Question: this is the slider i'm trying to modify:
<URL>
And this is the overflow with border that I want to achieve:

The problem is that I have tried everything to make the image work with the container overflow:hidden but it's not possible, I have tried with position relative, of all the container divs and so on.
Can someone help me out? The transparent border aren't a must but the most important thing is to get the overflow hidden work with the borders.
This is the markup:
'''
<div id="home_slider">
<ul id="slides">
<li class="home_slide"><img src="images/slide1.jpg" alt=""></li>
<li class="home_slide"><img src="images/slide2.jpg" alt=""></li>
<li class="home_slide"><img src="images/slide3.jpg" alt=""></li>
<li class="home_slide"><img src="images/slide4.jpg" alt=""></li>
</ul>
</div>
'''
and CSS:
'''
#home_slider {
margin: 0 auto;
width: 880px;
height: 416px;
position: relative;
z-index: 5;
overflow: hidden;
}
#home_slider ul#slides {
list-style: none;
position: relative;
overflow: hidden;
border-radius: 20px;
}
#home_slider ul#slides li {
margin: 0;
width: 900px;
height: 416px;
}
.home_box {
margin-top: 30px;
float: right;
}
.home_box .home_image {
float: left;
border: 3px solid #6f6f6f;
-webkit-border-radius: 20px;
-moz-border-radius: 20px;
border-radius: 20px;
overflow: hidden;
margin-left: 13px;
}
'''
I got the slider from this tutorial:
<URL>
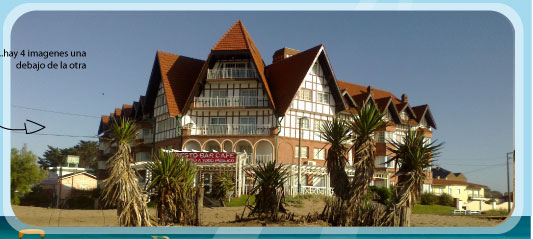
Answer: You just need to apply the 'border-radius' to the '#home_slider' div instead of '#home_slider ul#slides'. For the transparent border, you can use rgba and you will need to apply it to '#home_slider' as well:
'''
#home_slider {
margin: 0 auto;
width: 880px;
height: 416px;
position: relative;
z-index: 5;
overflow: hidden;
border-radius: 20px; /* add this */
border: 15px solid rgba(255, 255, 255, 0.5); /* add something like this for the transparent border */
}
'''
It seems Chrome cannot clip contents to a 'border-radius' when the elements are not 'position:static'. However, if you can live without the transparent border then you can add this to the same rule above to get the rounded corners, but you must remove the border:
'''
-webkit-mask-image: url(data:image/png;base64,iVBORw0KGgoAAAANSUhEUgAAAAEAAAABCAIAAACQd1PeAAAAGXRFWHRTb2Z0d2FyZQBBZG9iZSBJbWFnZVJlYWR5ccllPAAAAA5JREFUeNpiYGBgAAgwAAAEAAGbA+oJAAAAAElFTkSuQmCC);
'''